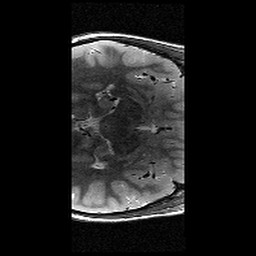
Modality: T2w
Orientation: axial
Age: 10
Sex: female
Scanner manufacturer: siemens
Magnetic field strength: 3 T
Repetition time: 9.23 s
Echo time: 0.067 s